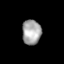
Tissue: skin
Cell type: Epithelial cells
Senescence score: 0.247
Nuclear area (px): 461
Mean DAPI intensity: 165.056